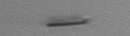
Label: fiber